Interaction volume radius: 5 \u00c5
Interaction volume height: 20 \u00c5
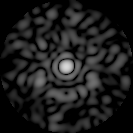
Disorder parameter: 0.8244